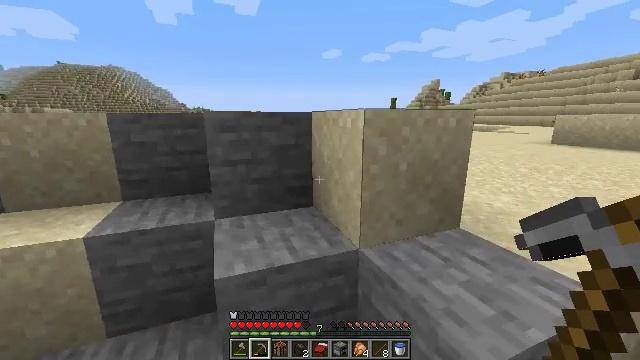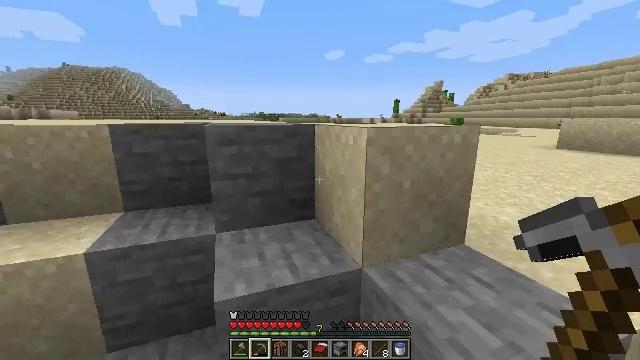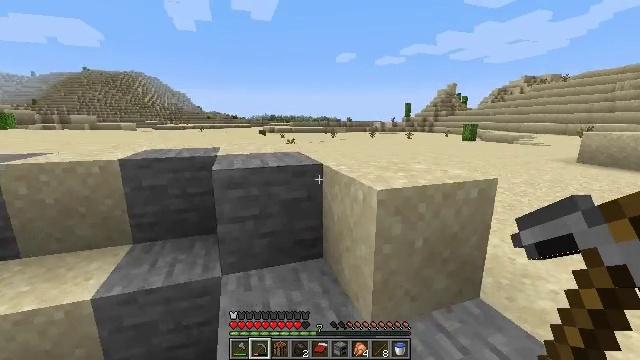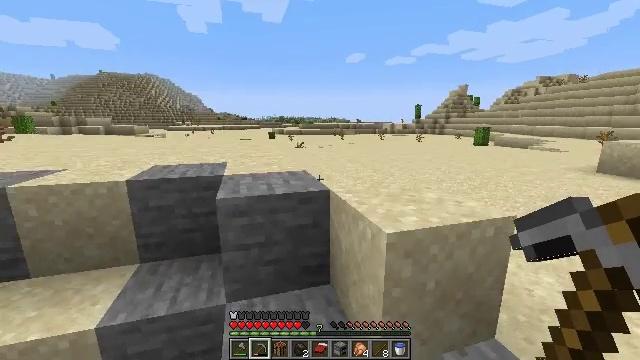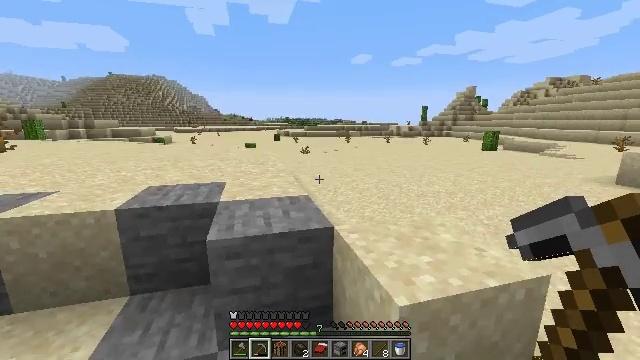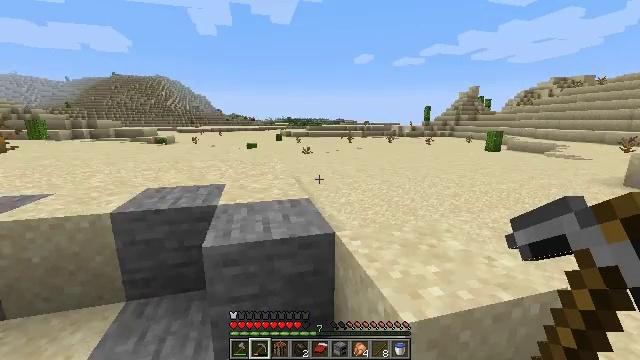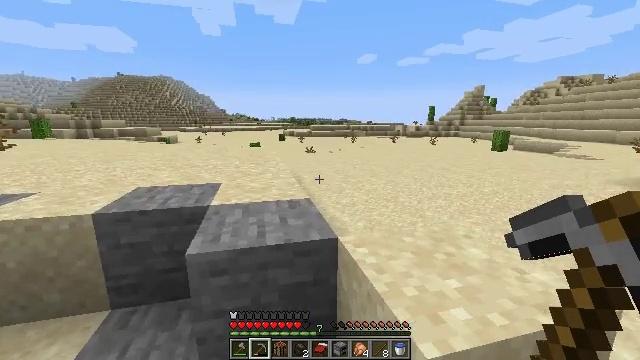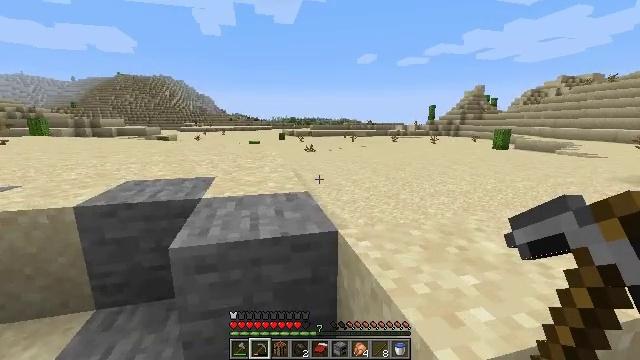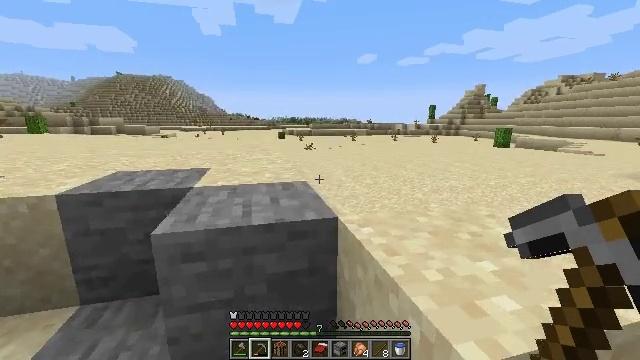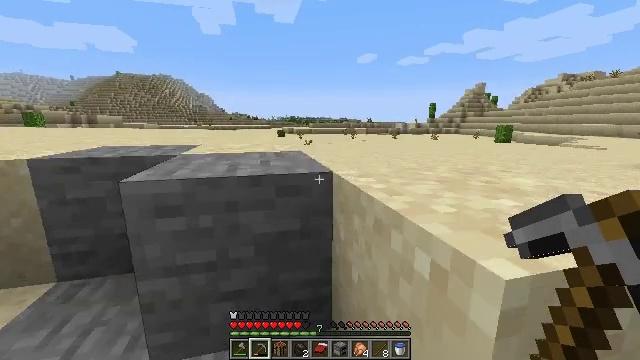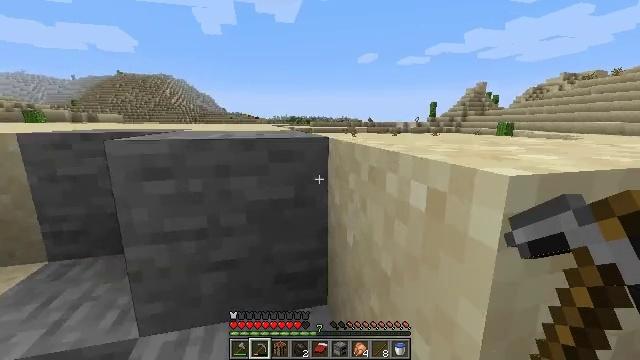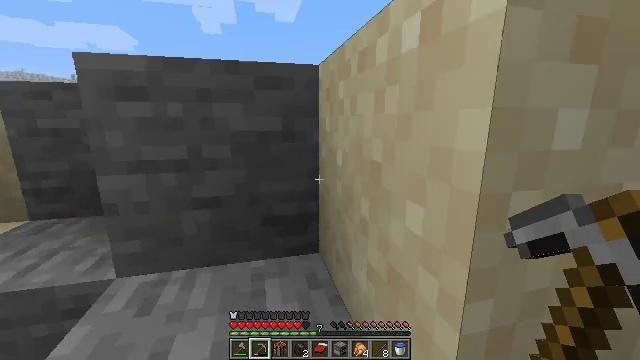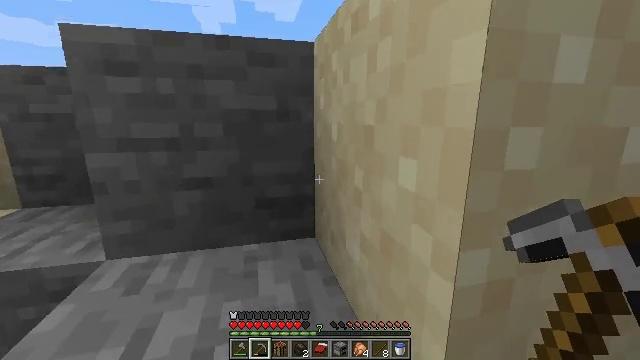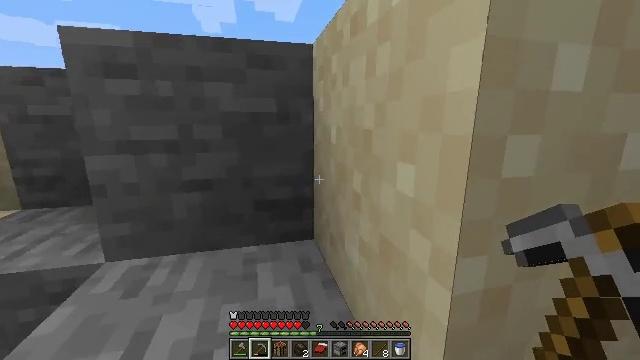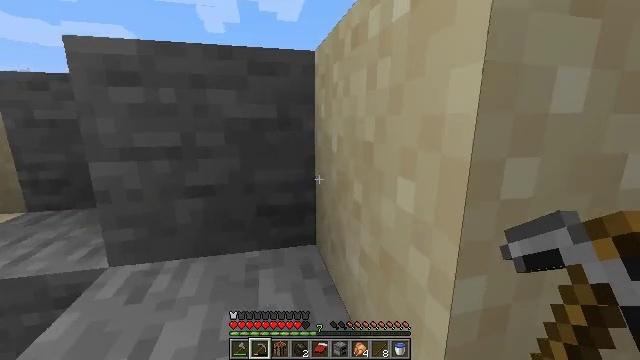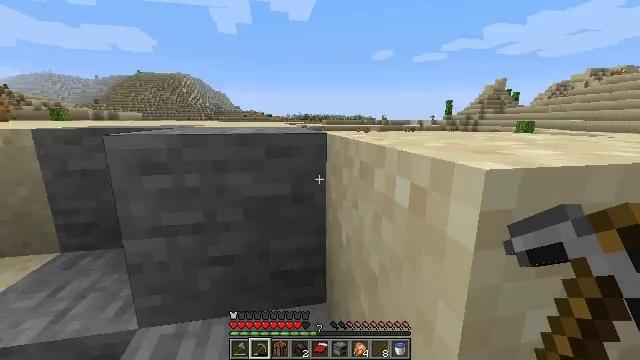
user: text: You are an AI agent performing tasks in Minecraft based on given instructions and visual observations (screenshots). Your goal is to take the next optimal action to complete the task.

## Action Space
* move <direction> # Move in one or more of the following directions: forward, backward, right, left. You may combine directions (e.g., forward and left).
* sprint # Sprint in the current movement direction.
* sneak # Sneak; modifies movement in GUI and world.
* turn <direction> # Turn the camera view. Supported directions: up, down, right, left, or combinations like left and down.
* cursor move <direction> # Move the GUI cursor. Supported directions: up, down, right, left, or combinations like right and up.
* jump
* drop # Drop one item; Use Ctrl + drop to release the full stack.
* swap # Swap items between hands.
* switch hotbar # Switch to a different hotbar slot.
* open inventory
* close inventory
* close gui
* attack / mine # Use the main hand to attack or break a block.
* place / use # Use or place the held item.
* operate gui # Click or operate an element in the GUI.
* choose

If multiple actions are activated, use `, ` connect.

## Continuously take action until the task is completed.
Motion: motion action
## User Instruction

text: Remove a rose bush from the inventory.
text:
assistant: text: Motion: move forward, jump
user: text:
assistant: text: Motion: move forward, turn left, jump
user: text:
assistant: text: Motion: move forward, turn left, jump
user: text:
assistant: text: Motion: move forward, turn left
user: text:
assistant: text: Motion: move forward
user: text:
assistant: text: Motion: move forward
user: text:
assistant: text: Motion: move forward, jump
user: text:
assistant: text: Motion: move forward, jump
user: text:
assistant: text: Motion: move forward, jump
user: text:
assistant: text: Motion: move forward, jump
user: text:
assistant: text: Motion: move forward
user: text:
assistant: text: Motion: move forward
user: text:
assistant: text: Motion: move forward
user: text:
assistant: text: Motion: move forward, jump
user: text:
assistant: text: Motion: move forward, turn left, jump
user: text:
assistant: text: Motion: move forward, turn left, jump
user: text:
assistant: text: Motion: move forward, turn left, jump
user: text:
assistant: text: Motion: move forward, turn left, jump
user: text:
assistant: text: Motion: move forward, jump
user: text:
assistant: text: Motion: move forward, jump
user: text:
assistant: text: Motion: move forward, jump
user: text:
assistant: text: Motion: move forward, jump
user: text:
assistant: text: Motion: move forward, turn left and down
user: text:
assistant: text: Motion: move forward, turn left and down
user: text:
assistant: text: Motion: turn left
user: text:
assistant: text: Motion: turn left
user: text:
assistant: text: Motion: turn left
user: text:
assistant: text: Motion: no_op
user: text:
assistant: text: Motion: no_op
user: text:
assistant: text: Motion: no_op